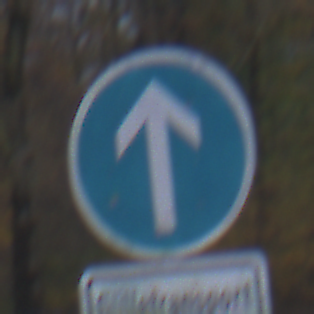
Verkehrszeichen: VorgeschriebeneFahrtrichtungGeradeaus
Zusatzzeichen unten: BesondereFahrzeugeUndTransportgueter12
Umgebung: Outdoor, Nature
Tageszeit: SunriseSunset
Wetter: PartlyCloudy
Licht: Natural
Jahreszeit: Autumn
Kontrast: LowContrast